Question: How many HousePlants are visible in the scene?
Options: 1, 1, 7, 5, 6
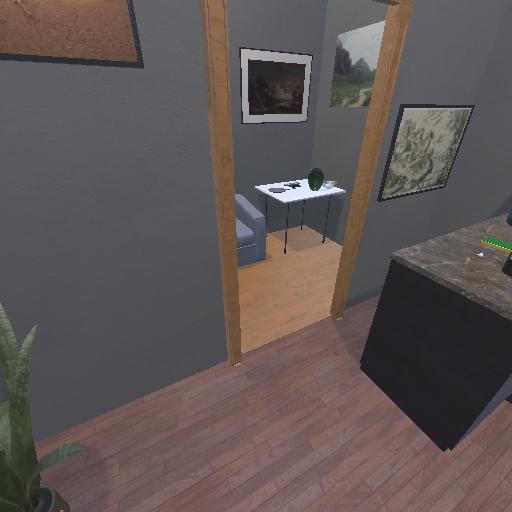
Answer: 1